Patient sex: M
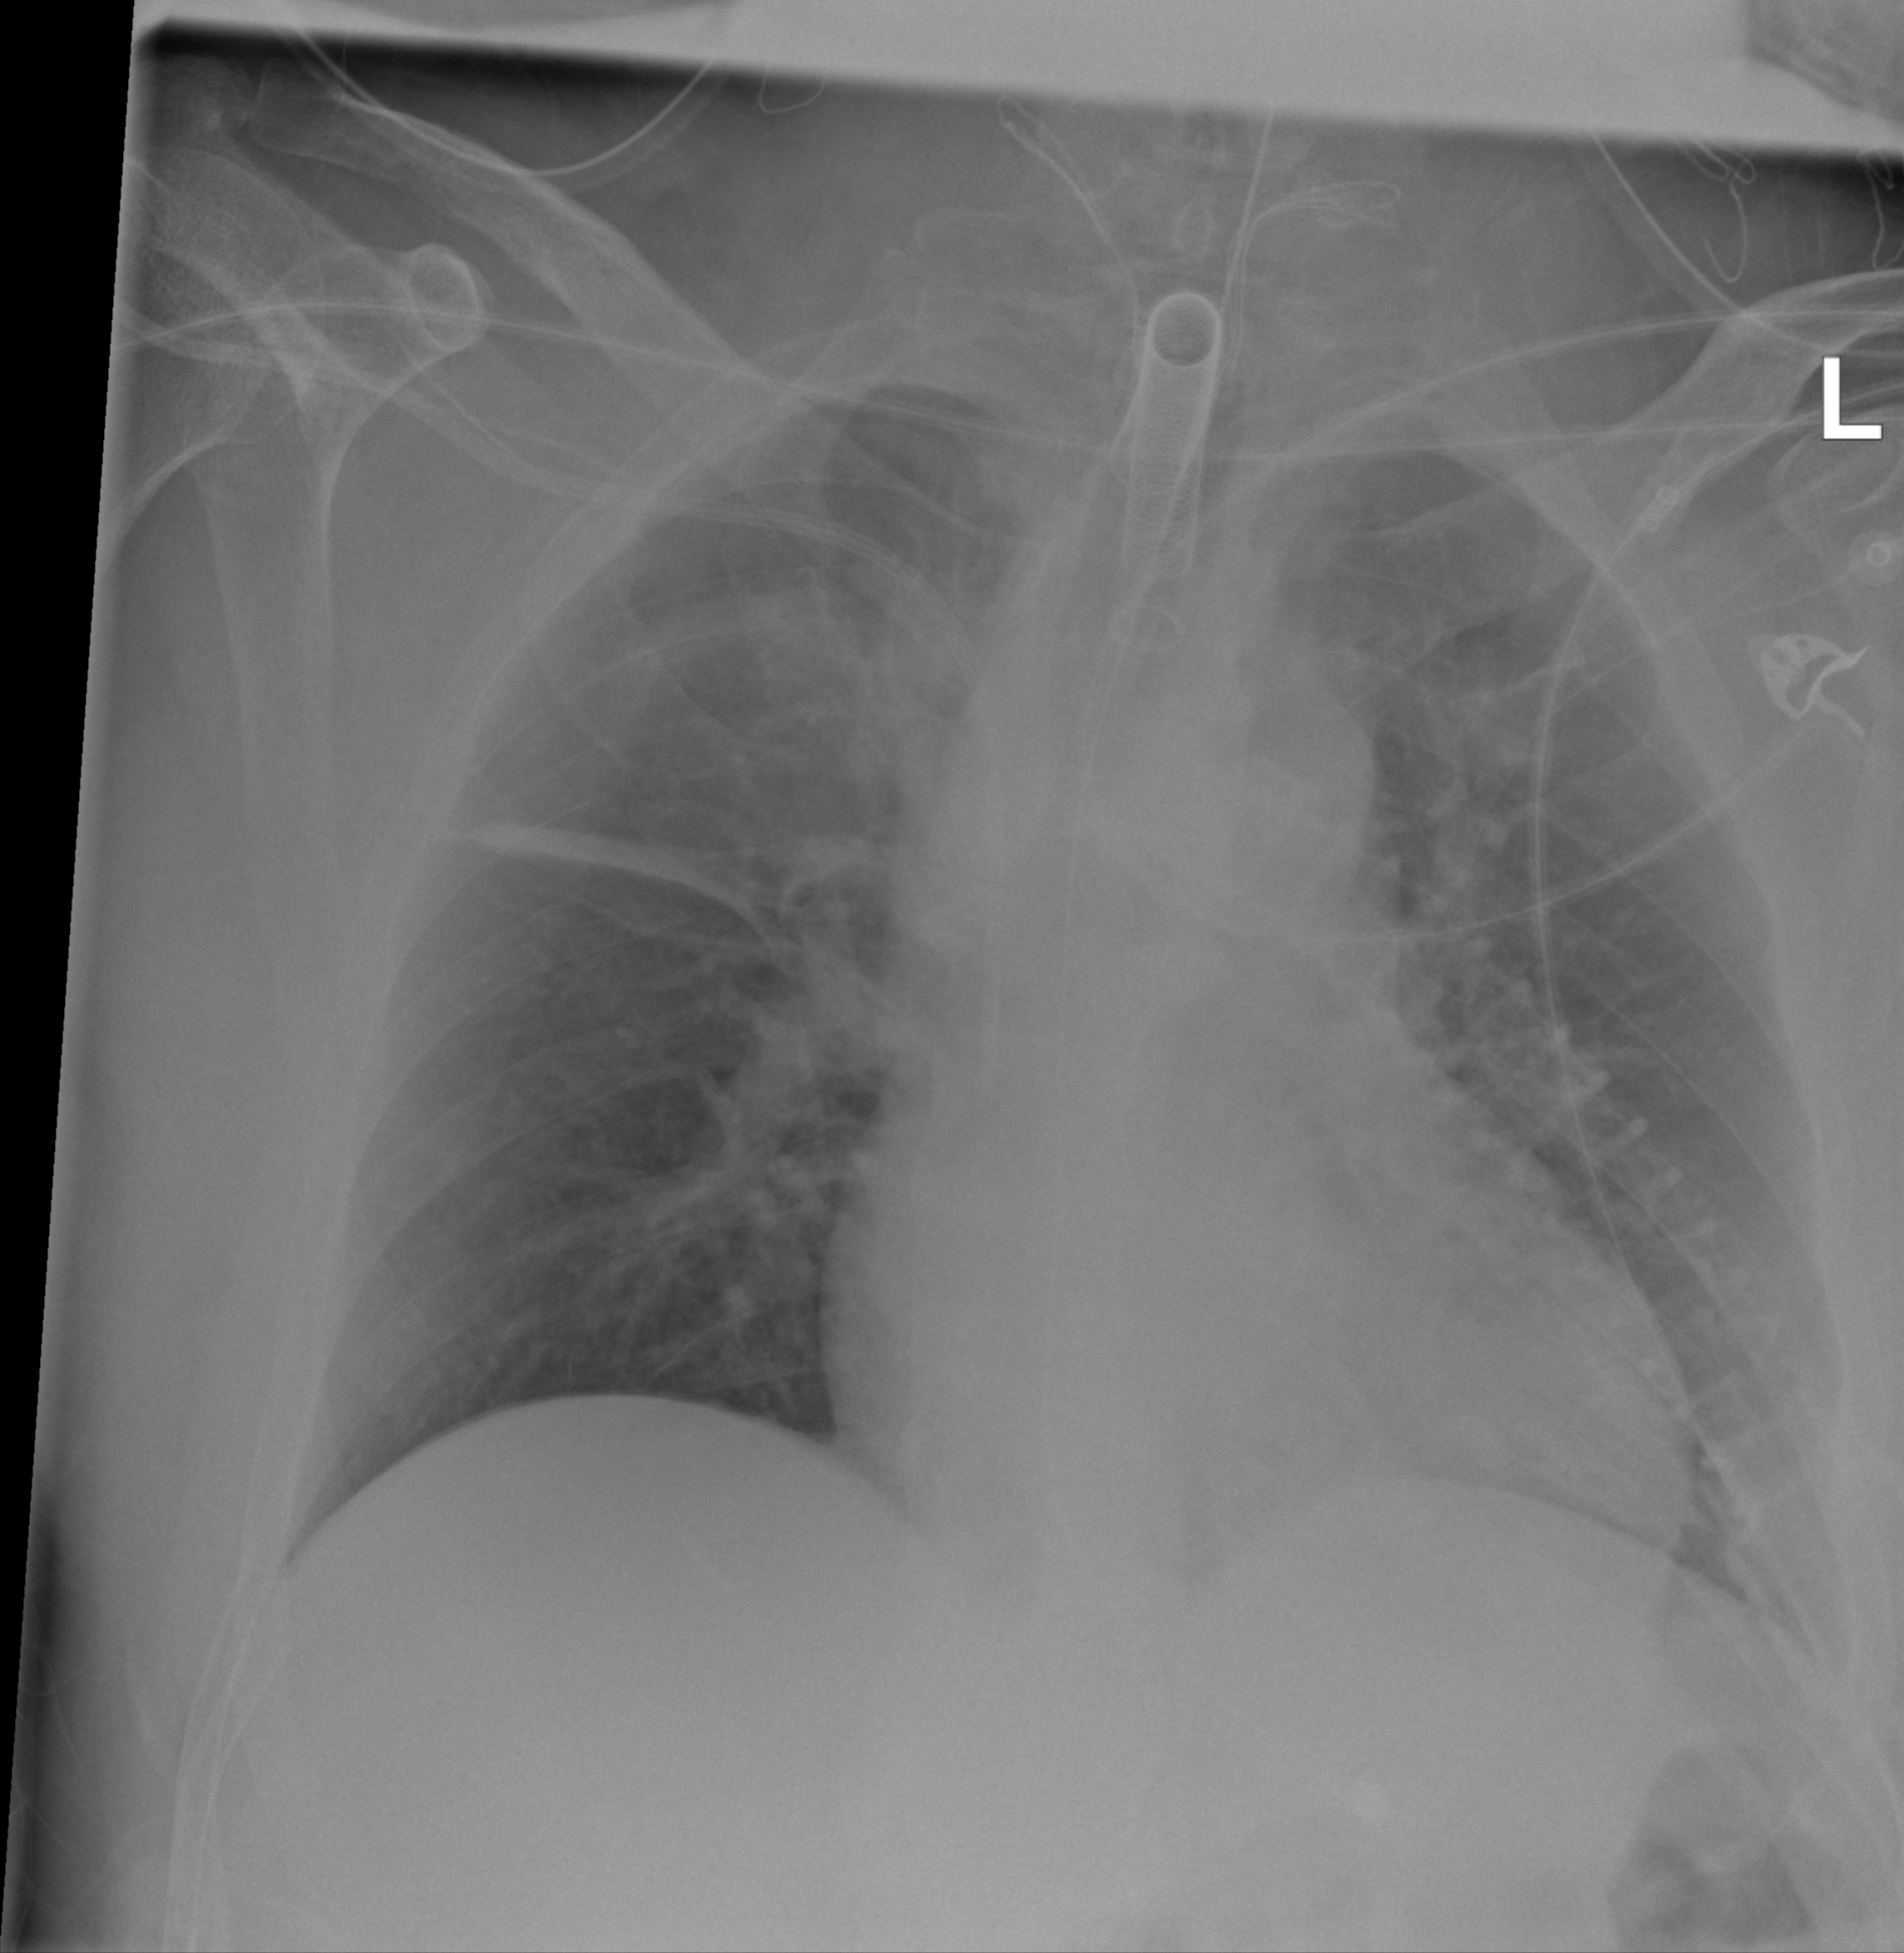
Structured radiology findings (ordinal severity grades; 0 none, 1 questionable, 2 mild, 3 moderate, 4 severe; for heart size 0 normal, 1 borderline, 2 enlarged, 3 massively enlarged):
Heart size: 1
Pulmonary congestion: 2
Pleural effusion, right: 0
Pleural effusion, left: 2
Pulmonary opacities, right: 0
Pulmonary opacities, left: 0
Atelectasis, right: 2
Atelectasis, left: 2